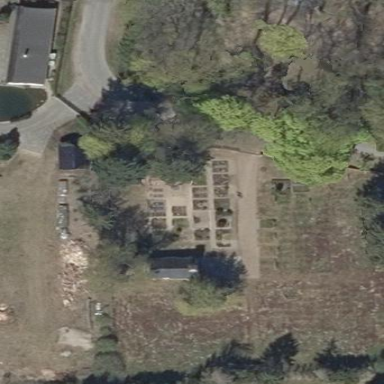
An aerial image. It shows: Cemetery.